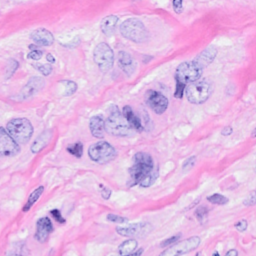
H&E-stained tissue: Breast